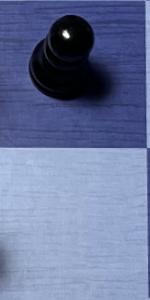
Label: Empty